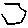
Label: hexagon